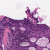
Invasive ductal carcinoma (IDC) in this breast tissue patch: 0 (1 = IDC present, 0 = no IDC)